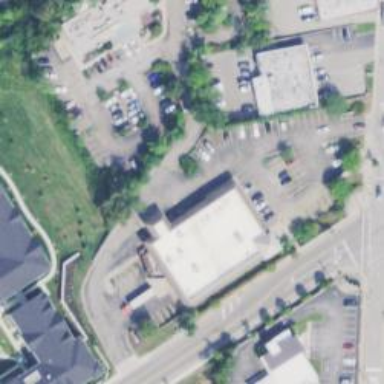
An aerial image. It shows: Pharmacy providing healthcare services.